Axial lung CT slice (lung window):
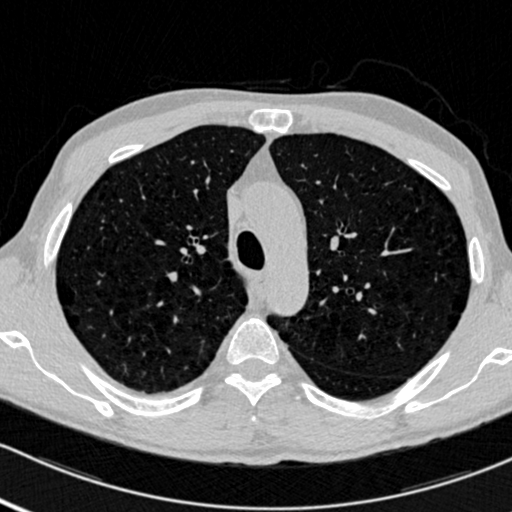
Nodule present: no